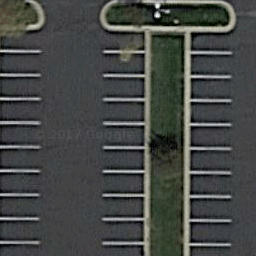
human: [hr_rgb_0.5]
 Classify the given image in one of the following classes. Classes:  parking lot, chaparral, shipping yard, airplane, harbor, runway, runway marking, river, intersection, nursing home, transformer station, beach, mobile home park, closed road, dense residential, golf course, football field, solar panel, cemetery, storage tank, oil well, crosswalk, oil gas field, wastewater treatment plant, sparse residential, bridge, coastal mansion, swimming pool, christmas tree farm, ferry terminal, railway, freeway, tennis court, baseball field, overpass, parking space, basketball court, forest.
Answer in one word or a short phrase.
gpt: parking space